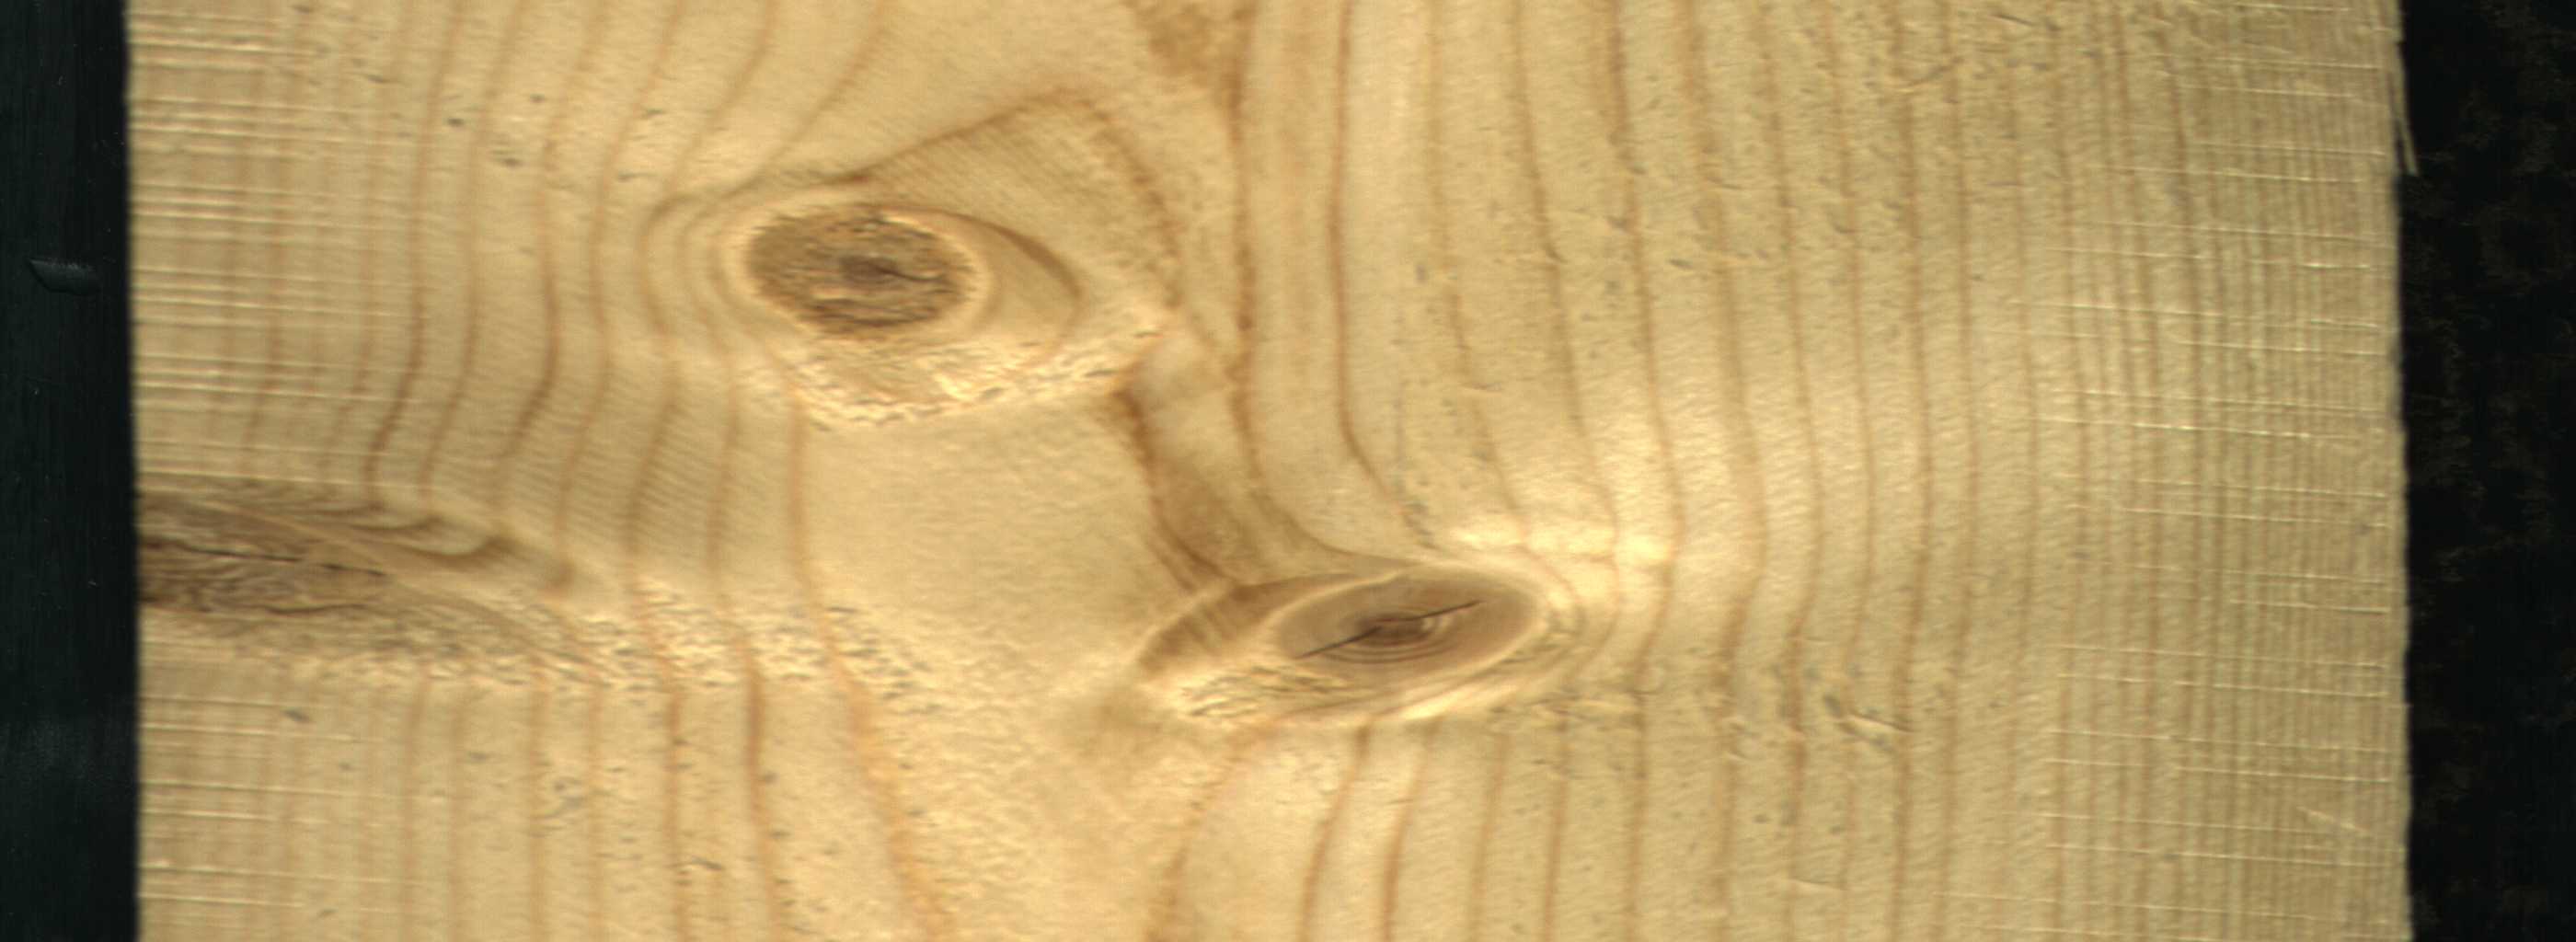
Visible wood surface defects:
knot_with_crack
Live_Knot
Live_Knot